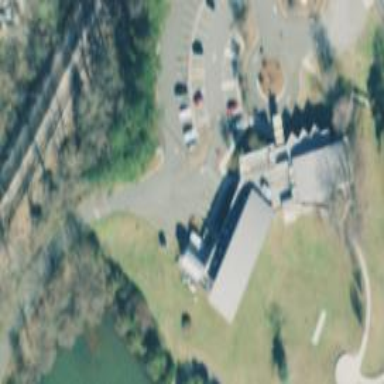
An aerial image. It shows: Community center building.